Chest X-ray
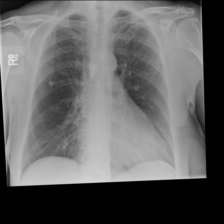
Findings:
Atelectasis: negative
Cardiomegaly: negative
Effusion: negative
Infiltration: negative
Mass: negative
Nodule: negative
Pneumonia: negative
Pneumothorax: negative
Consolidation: negative
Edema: negative
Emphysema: negative
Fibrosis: negative
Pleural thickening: negative
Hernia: negative